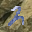
Label: 2